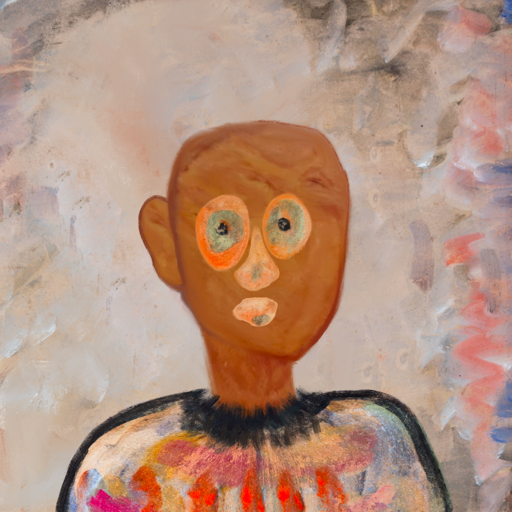
Background: Roy_Bahadur, Head And Neck Front: Pious_Lady, Face Front: Childish, Bust: Childish, Hair Front: Blank, Head Accessory: Blank, Second Necklace: Blank, Necklace: In_The_Sun, Baby: Blank